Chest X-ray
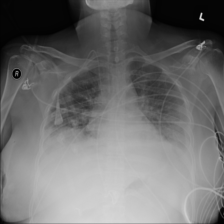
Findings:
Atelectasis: negative
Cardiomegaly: negative
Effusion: positive
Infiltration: negative
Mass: negative
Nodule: negative
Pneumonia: negative
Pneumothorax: negative
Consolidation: negative
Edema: negative
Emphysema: negative
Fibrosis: negative
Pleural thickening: negative
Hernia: negative